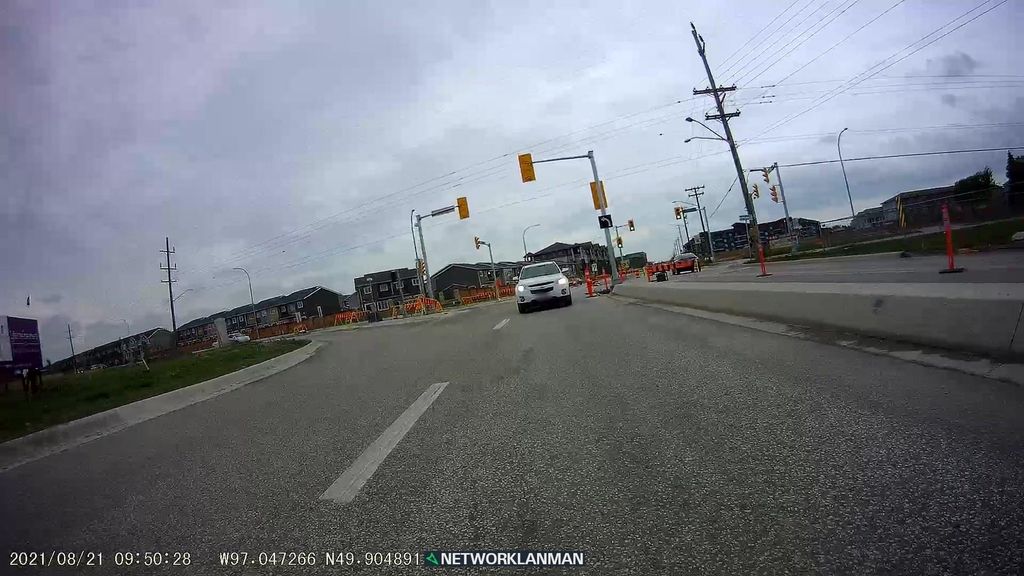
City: winnipeg